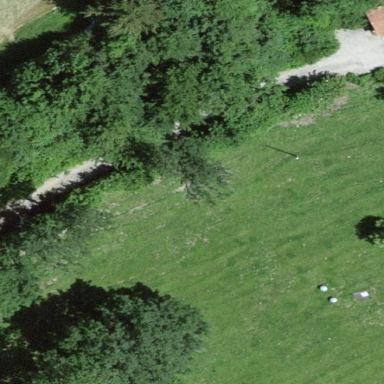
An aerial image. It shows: Forest area.